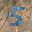
Label: 5